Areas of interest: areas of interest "Badminton Court"
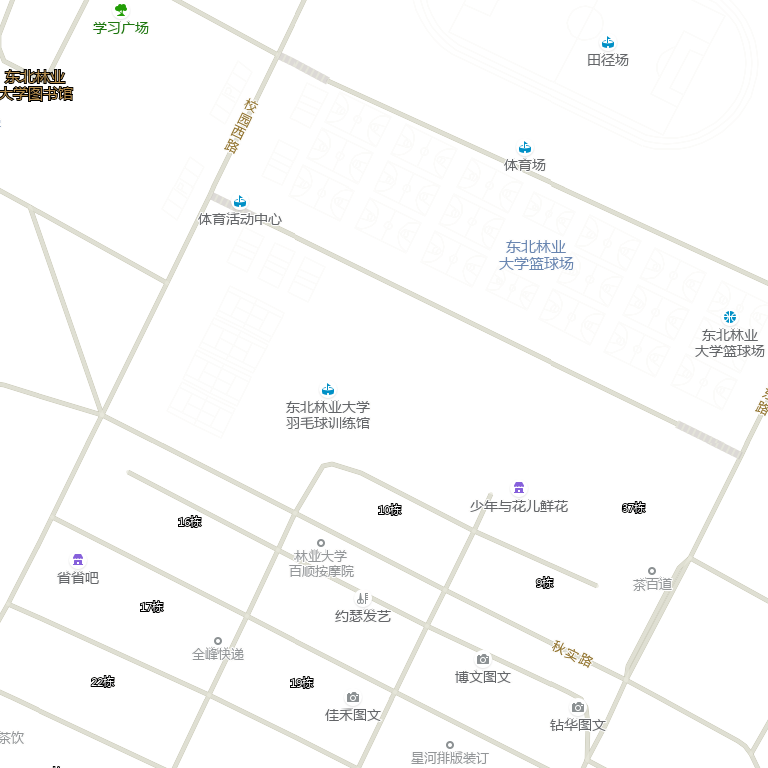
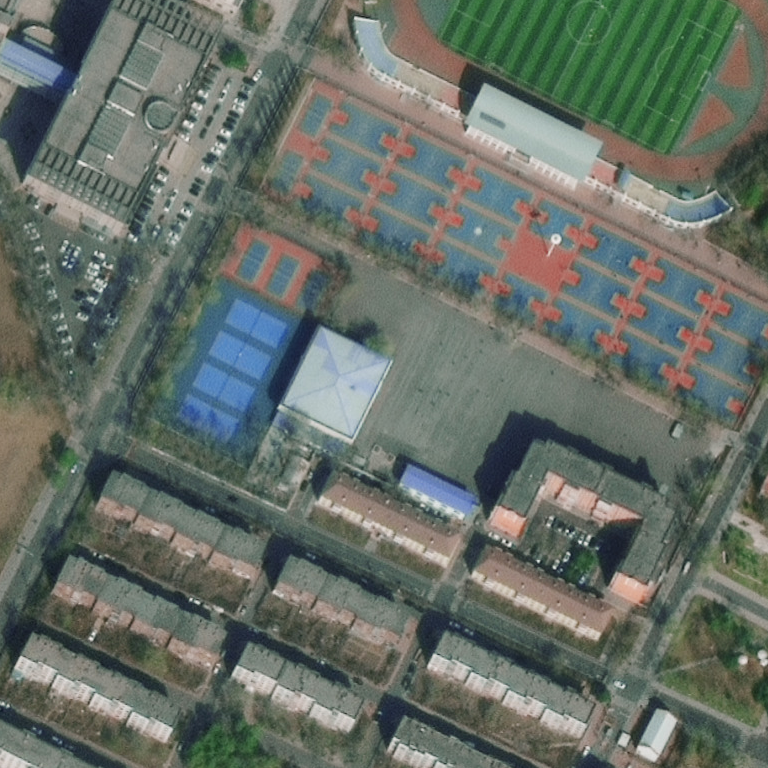